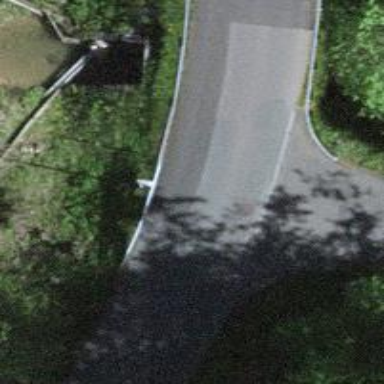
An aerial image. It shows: Paved tertiary road on bridge.